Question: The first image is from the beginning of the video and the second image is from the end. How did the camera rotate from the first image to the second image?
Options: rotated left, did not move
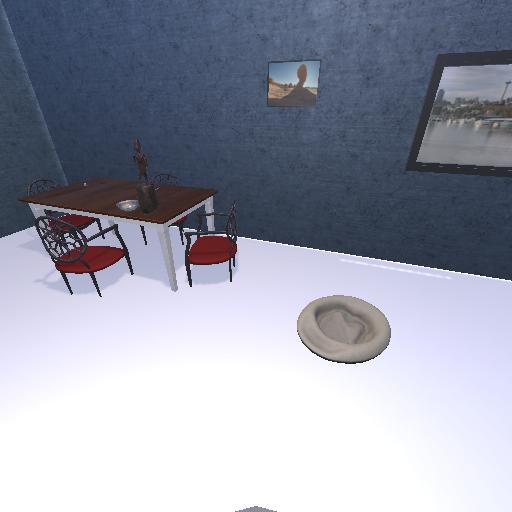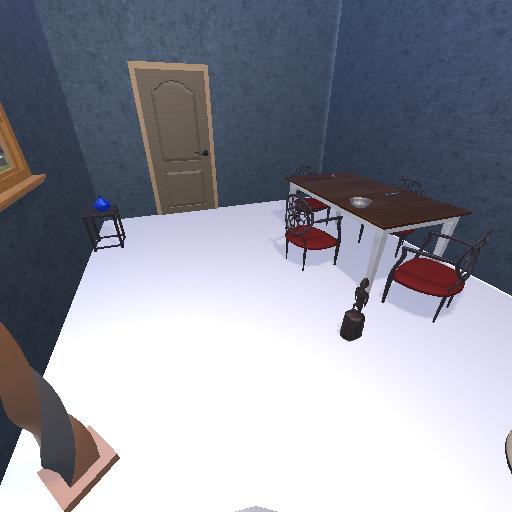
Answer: rotated left